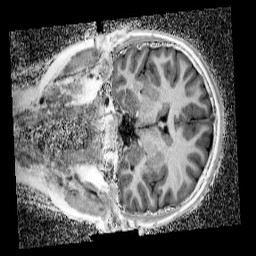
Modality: UNIT1_denoised
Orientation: coronal
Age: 10
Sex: male
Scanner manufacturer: siemens
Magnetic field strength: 3 T
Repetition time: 4 s
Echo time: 0.00299 s